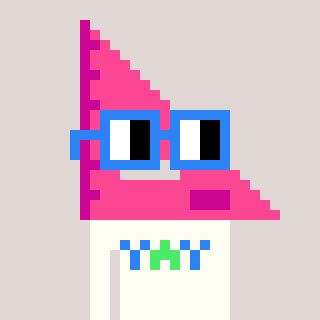
a pixel art character with square blue glasses, a squadron ruler-shaped head and a grayscale-colored body on a warm background